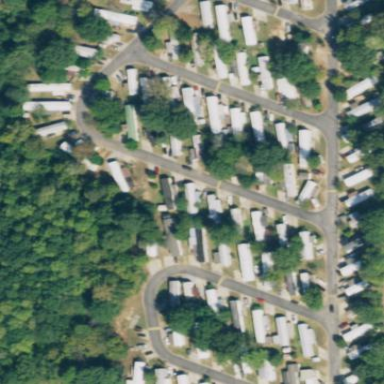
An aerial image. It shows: Residential area known as trailer park.